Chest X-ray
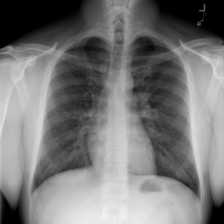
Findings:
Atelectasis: negative
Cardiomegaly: negative
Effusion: negative
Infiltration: negative
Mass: negative
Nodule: negative
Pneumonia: negative
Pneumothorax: negative
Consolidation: negative
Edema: negative
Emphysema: negative
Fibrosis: negative
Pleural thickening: negative
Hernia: negative